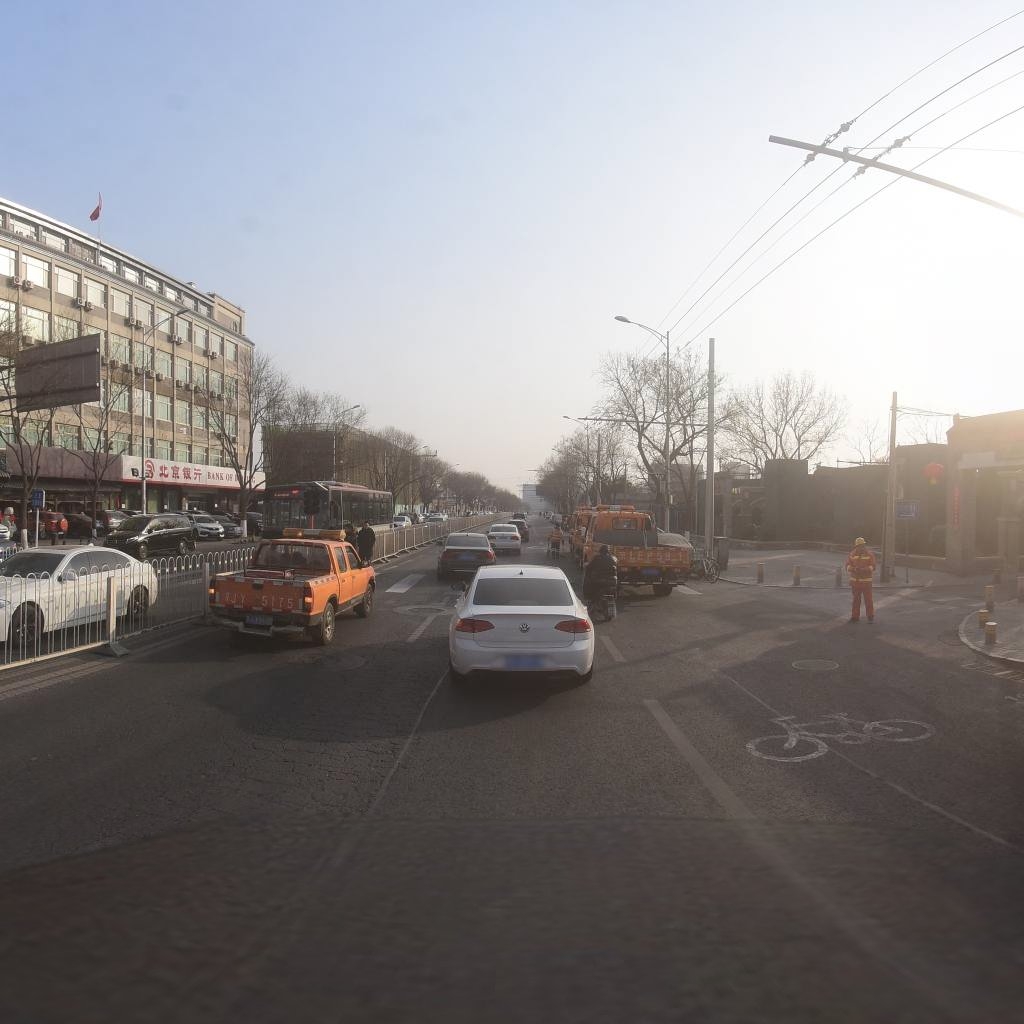
Region: Xicheng
Road damage annotations: alligator crack, manhole cover, longitudinal patch, longitudinal patch, manhole cover, manhole cover